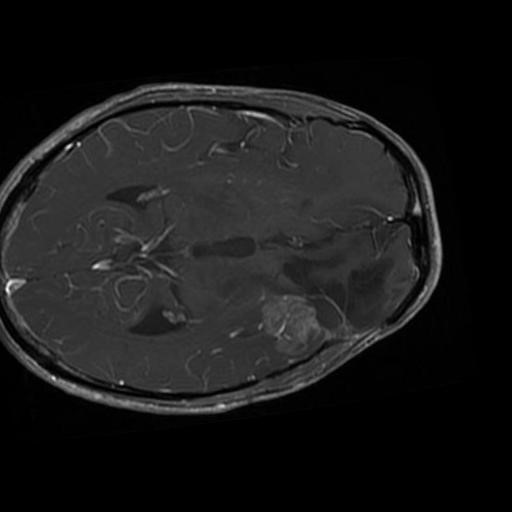
Label: brain_glioma